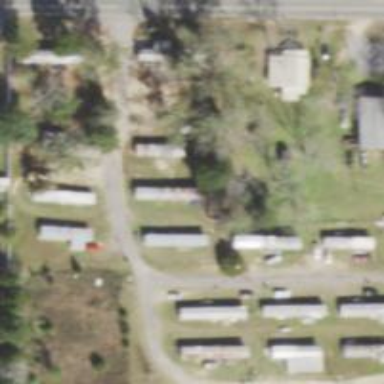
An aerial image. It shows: Residential area known as trailer park.